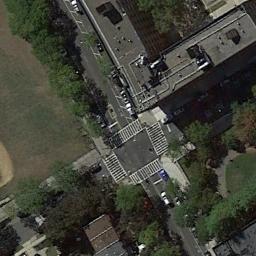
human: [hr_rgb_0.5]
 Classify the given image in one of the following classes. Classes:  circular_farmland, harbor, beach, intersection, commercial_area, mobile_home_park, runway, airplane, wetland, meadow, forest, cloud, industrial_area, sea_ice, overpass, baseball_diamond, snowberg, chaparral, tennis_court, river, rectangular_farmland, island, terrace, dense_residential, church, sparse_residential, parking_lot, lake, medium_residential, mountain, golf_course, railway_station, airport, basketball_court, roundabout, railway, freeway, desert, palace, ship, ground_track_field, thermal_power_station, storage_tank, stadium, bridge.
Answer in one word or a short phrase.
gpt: intersection